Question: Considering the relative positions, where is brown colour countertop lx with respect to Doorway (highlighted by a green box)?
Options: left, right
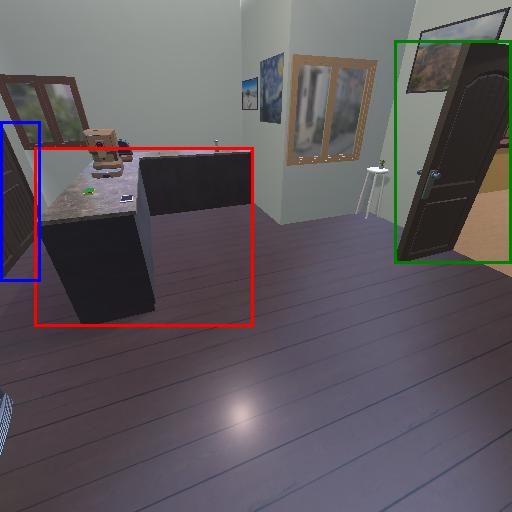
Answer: left